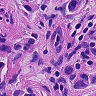
Metastatic tissue present: yes